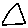
Label: triangle